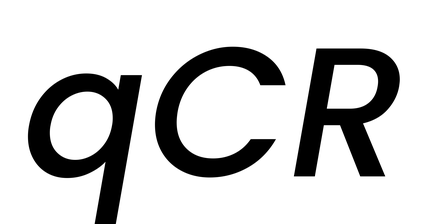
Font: Poppins-MediumItalic